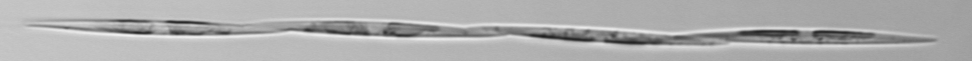
Label: Pseudo-nitzschia